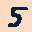
Label: 5